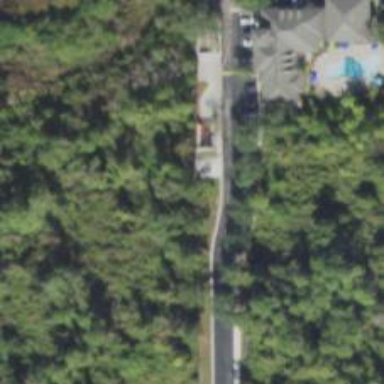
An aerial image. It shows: Residential road with sidewalk on the left side.